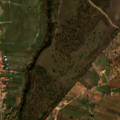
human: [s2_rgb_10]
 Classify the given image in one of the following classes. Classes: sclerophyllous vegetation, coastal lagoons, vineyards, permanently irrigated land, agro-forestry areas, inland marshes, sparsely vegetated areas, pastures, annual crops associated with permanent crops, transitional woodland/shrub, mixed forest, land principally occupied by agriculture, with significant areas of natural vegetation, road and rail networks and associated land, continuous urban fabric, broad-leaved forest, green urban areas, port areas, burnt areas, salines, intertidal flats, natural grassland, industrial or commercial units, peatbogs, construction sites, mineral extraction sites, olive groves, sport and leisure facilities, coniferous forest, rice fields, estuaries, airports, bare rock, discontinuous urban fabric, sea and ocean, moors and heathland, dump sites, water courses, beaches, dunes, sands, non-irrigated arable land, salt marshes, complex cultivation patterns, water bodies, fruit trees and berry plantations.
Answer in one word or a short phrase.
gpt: non-irrigated arable land, olive groves, annual crops associated with permanent crops, land principally occupied by agriculture, with significant areas of natural vegetation, agro-forestry areas, broad-leaved forest